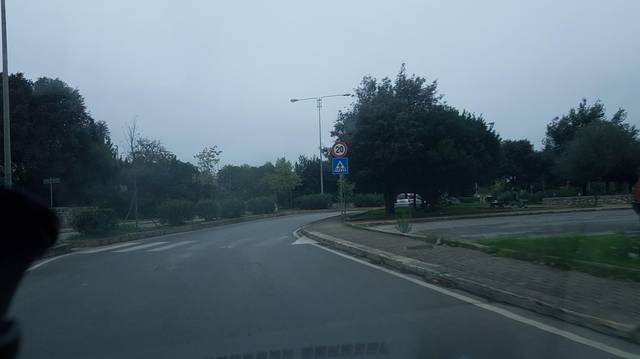
Region: Italy
Coordinates: 40.72, 17.58